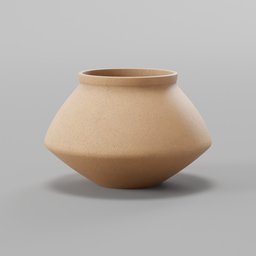
Label: decoration